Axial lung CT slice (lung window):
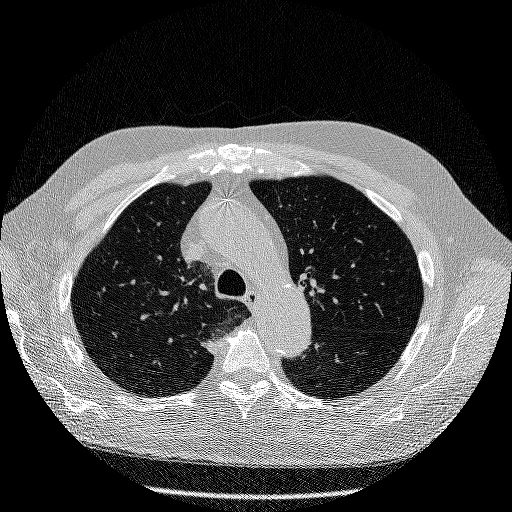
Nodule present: no